Question: What is the reading of this measurement?
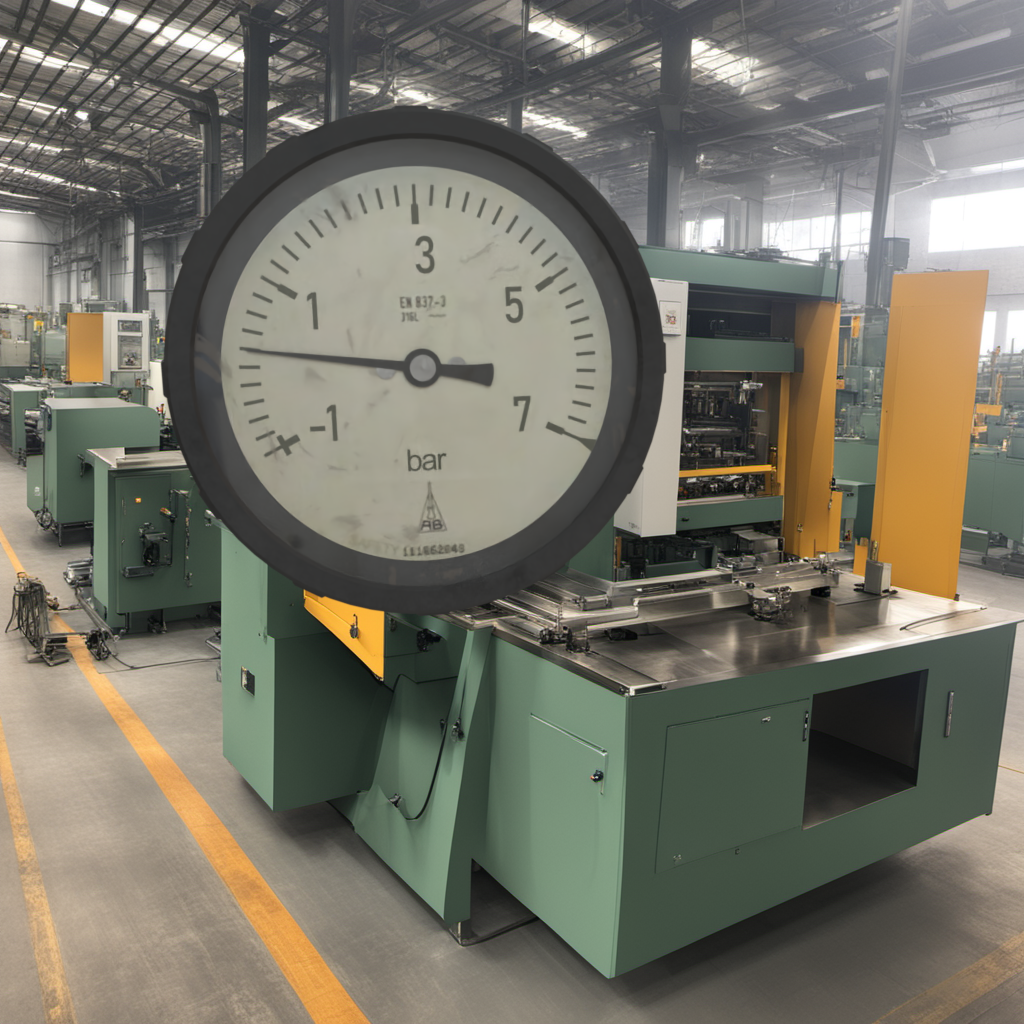
Answer: The result is 0.22
Question: What is the reading range of the measurement in the image?
Answer: The range is from -1 to 7
Question: What is the minimum and maximum value of this measurement?
Answer: The minimum value is -1 and the maximum value is 7